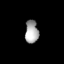
Tissue: lung
Cell type: Myeloid cells
Senescence score: 0.5731
Nuclear area (px): 296
Mean DAPI intensity: 167.889